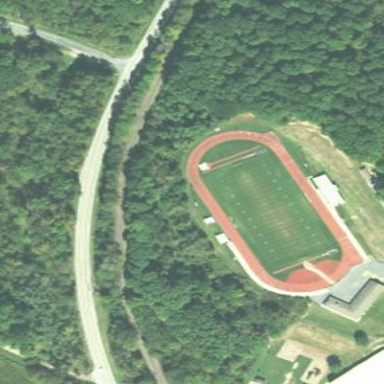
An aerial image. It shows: American football pitch.